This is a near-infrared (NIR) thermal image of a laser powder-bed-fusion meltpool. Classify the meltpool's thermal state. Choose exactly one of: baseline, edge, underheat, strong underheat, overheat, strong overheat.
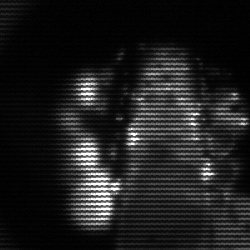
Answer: baseline